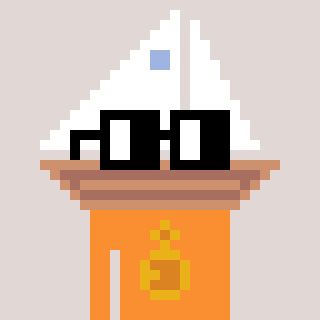
a pixel art character with square black glasses, a sailboat-shaped head and a orange-colored body on a warm background